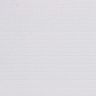
Metastatic tissue present: no